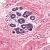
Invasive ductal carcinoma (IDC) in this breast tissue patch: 1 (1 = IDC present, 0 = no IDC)